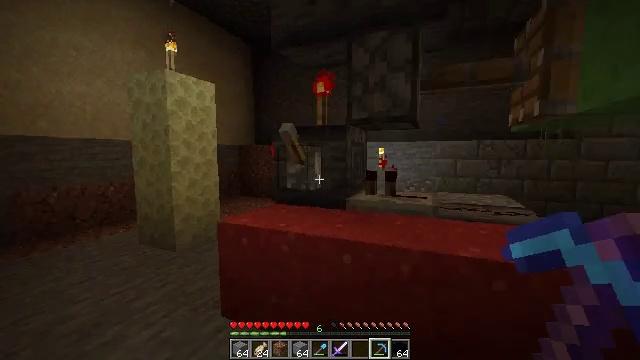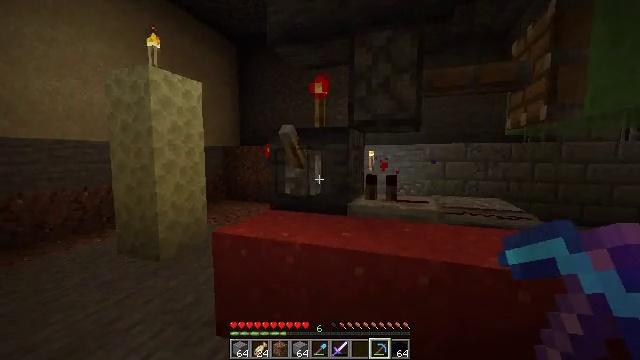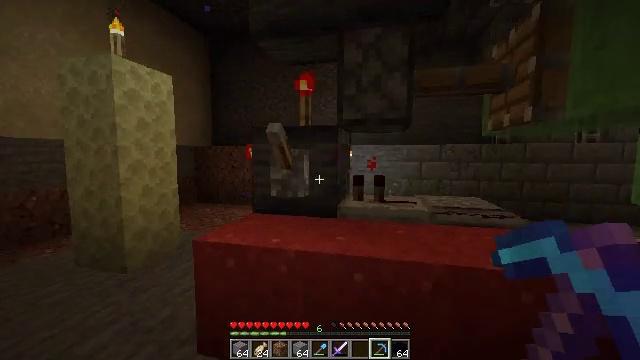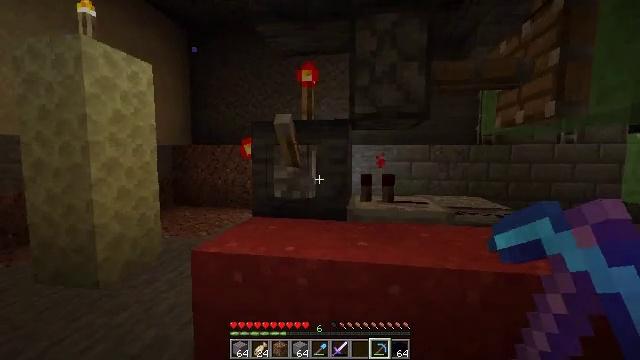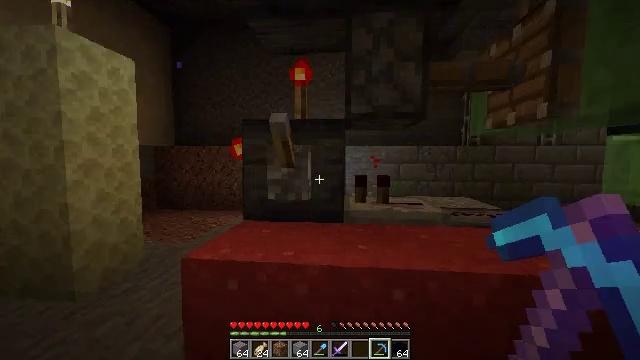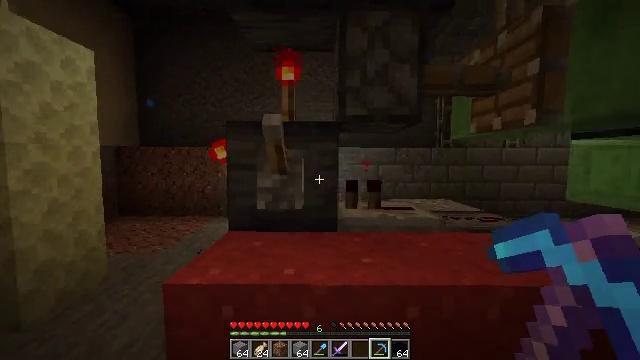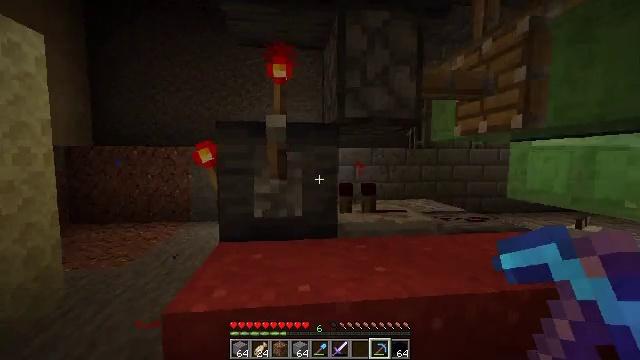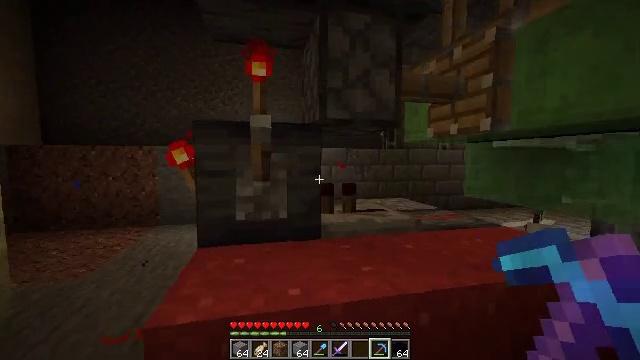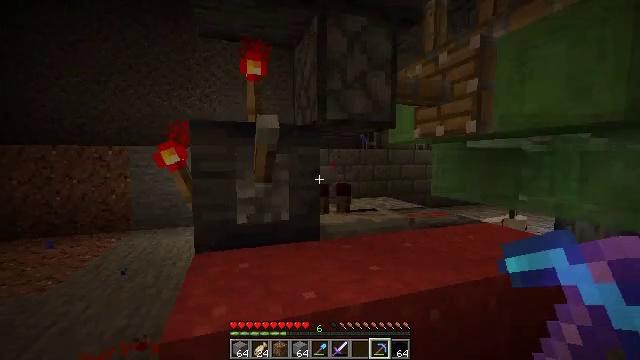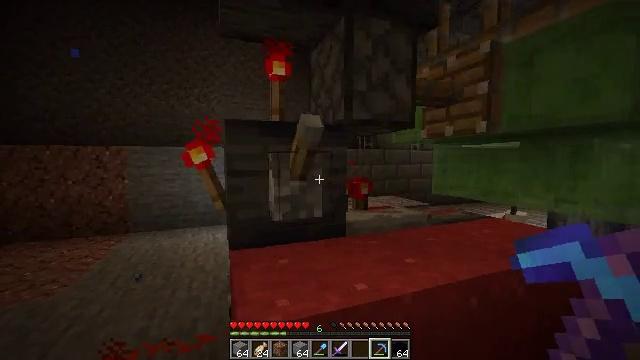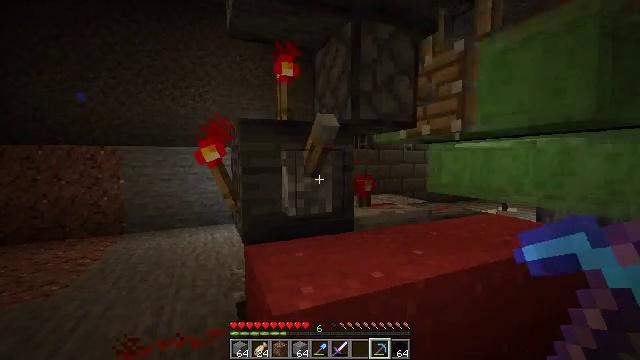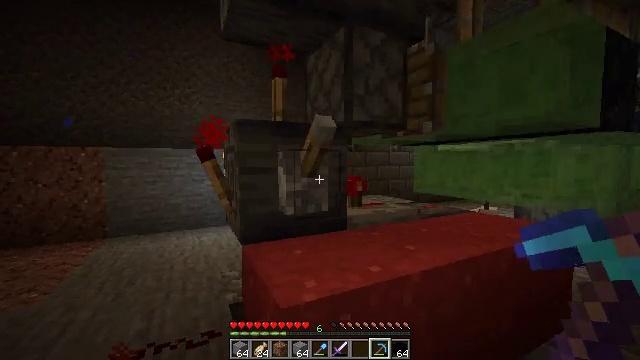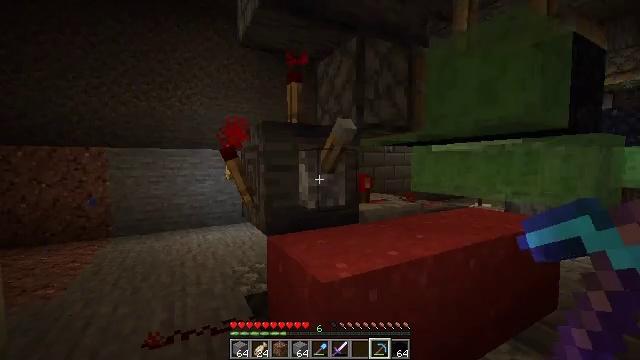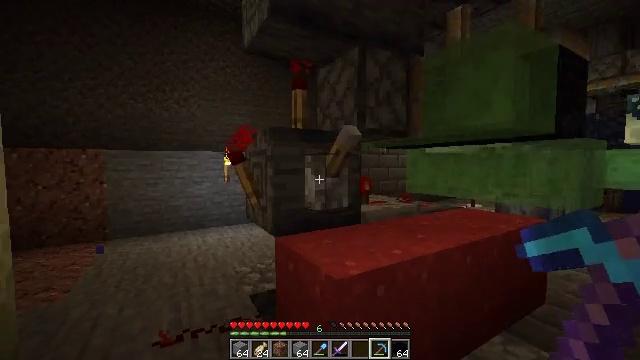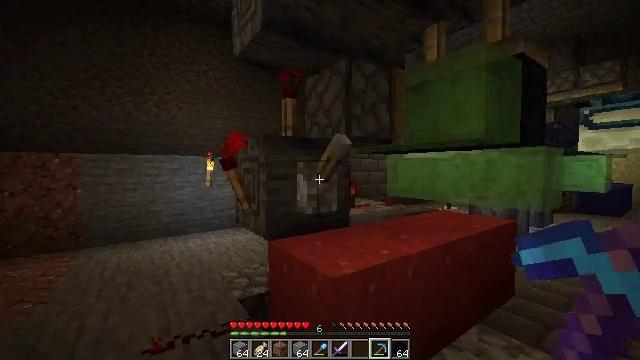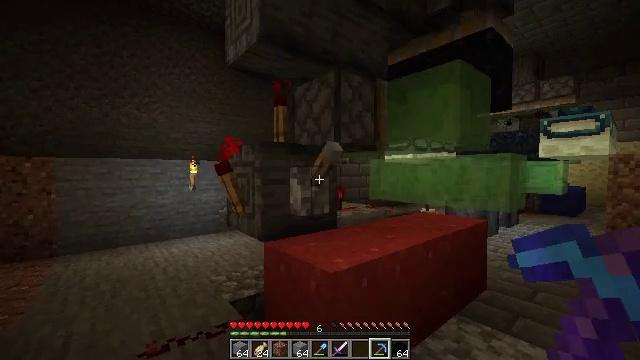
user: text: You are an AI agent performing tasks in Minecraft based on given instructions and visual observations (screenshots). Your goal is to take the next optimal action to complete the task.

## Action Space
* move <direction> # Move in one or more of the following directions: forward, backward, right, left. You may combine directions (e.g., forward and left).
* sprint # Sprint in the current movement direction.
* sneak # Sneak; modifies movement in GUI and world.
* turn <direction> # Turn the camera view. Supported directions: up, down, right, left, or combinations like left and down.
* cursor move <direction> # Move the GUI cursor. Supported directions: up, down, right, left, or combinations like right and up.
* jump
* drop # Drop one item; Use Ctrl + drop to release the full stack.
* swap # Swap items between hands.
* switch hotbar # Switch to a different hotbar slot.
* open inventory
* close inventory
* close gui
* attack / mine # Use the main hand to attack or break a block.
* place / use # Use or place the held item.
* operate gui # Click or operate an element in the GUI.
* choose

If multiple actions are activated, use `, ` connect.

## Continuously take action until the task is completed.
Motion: motion action
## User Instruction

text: Mine block black concrete powder.
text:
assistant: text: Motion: move forward and move left, turn right
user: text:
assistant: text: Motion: move forward and move left, turn right
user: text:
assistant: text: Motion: move forward and move left, turn right
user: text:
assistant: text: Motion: move forward and move left, turn right
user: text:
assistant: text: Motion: move forward and move left, turn right
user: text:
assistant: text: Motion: move left, turn right
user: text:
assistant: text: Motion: move left, turn right
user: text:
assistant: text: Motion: move left, turn right
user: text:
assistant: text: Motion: move back and move left, turn right
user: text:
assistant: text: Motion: move back and move left, turn right
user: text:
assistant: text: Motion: move back and move left, turn right
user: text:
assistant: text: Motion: move back and move left, turn right
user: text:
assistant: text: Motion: move back and move left, turn right
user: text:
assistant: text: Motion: move back and move left, turn right
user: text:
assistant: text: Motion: turn right
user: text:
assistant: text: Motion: no_op
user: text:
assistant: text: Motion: no_op
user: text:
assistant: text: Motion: no_op
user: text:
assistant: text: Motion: no_op
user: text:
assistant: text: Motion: no_op
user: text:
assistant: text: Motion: no_op
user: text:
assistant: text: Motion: no_op
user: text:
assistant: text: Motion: no_op
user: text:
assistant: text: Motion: no_op
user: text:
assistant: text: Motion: no_op
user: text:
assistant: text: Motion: no_op
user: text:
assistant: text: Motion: no_op
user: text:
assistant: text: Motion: use / place
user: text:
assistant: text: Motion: use / place
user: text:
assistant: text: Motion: no_op